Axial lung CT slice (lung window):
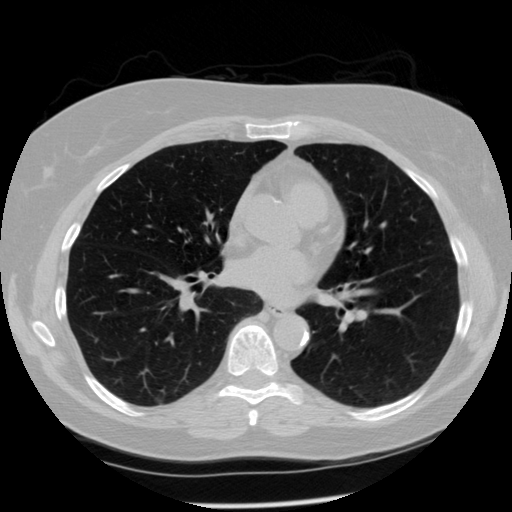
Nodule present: no